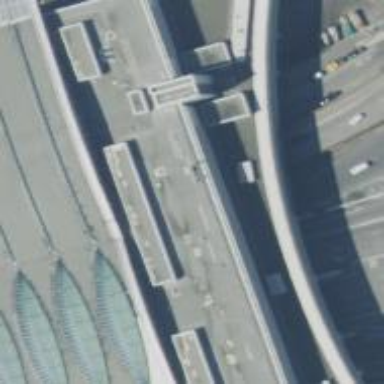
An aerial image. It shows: Unclassified road with asphalt surface passing through building tunnel.